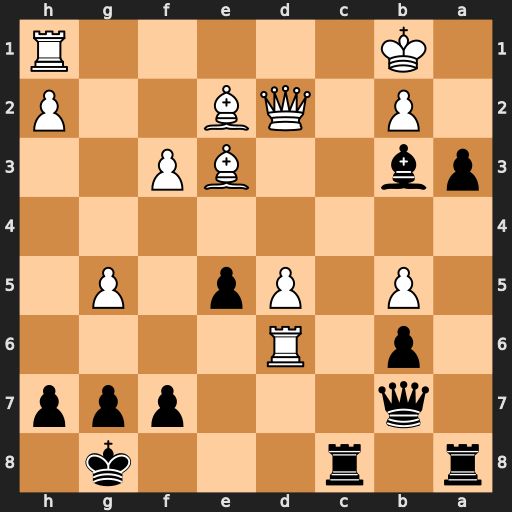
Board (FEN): r1r3k1/1q3ppp/1p1R4/1P1Pp1P1/8/pb2BP2/1P1QB2P/1K5R
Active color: b
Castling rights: -
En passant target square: -
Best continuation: Bc2+ Qxc2 a2+ Ka1 Rxc2